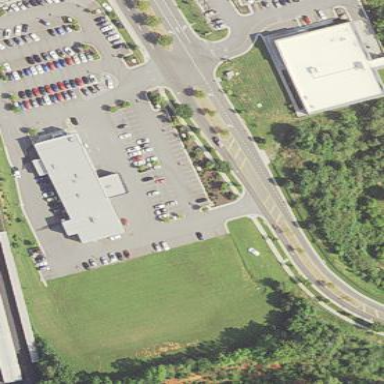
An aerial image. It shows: Car shop.